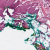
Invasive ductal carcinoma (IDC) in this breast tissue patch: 0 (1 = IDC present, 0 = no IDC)